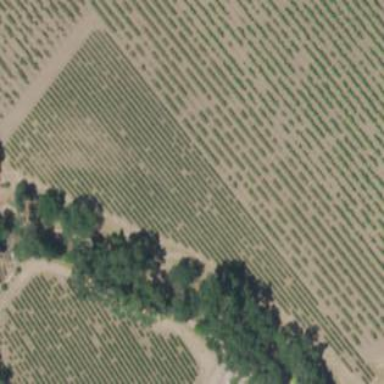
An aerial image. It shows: Vineyard where grapes are grown.